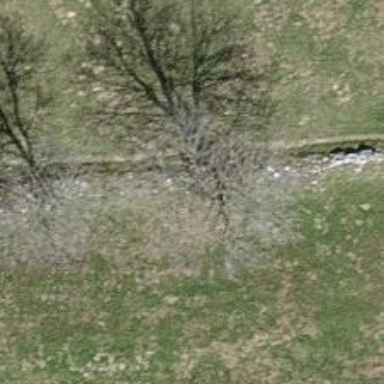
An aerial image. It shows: Single tag "natural: tree."